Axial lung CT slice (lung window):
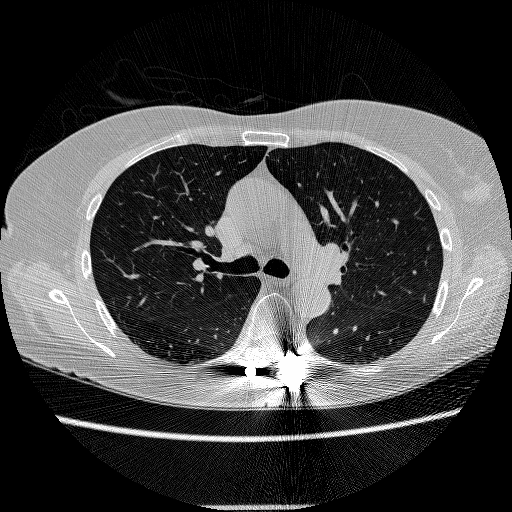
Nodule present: no